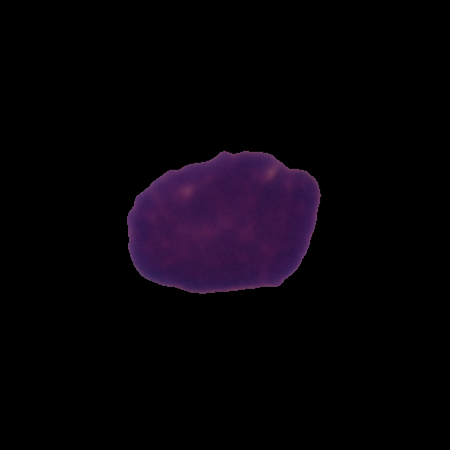
Label: healthy